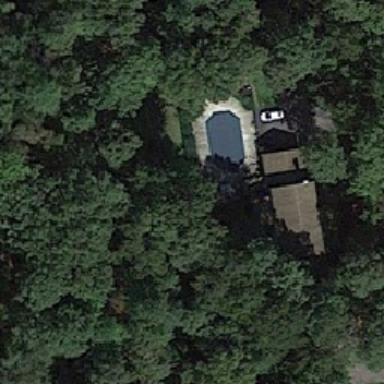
The dark red house surrounded by trees has a gray pond and a white car next to it .